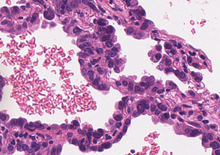
Tumor epithelial tissue: yes
Tumor-associated stroma tissue: yes
Normal tissue: no